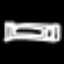
Label: bed